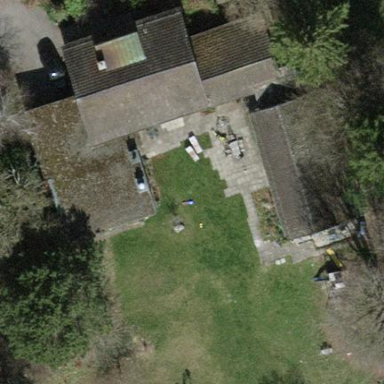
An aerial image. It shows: Detached building with gabled roof.